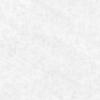
Label: no_change